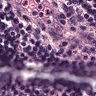
Metastatic tissue present: no